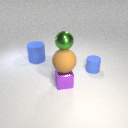
large blue rubber cylinder to the left of small blue rubber cylinder